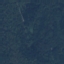
Label: Forest